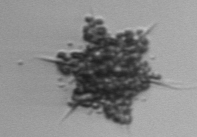
Label: Dictyocha